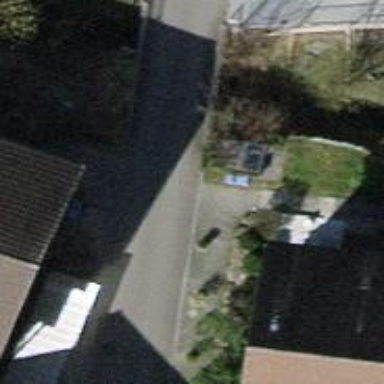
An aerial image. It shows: Asphalt road in living street.